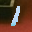
Label: 1